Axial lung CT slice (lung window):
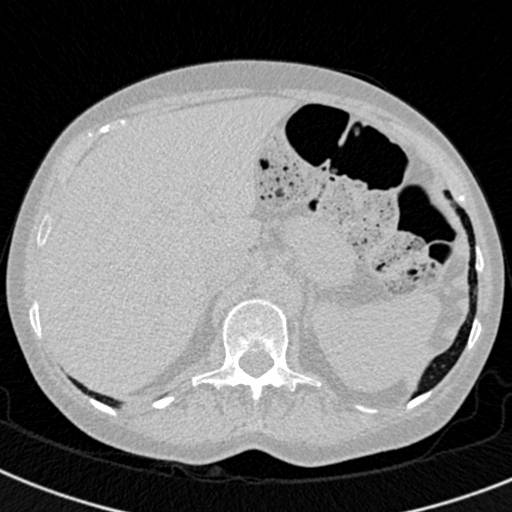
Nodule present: no